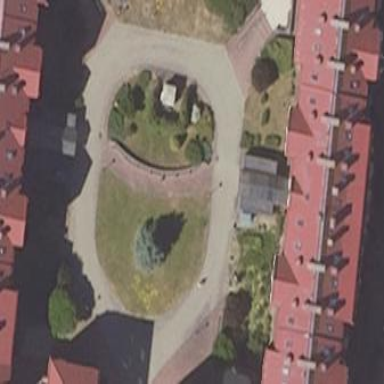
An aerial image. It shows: Dormitory building.